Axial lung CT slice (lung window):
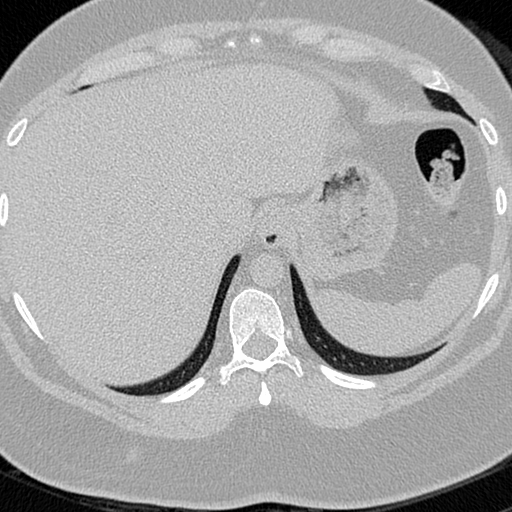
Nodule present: no